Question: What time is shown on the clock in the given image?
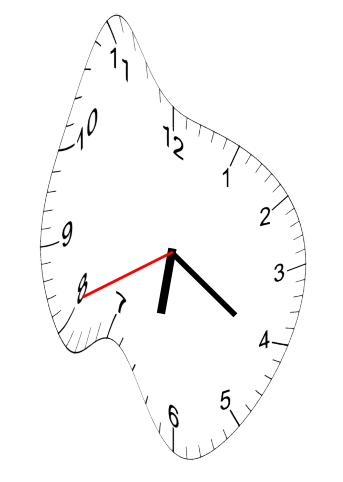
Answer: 06:20:41